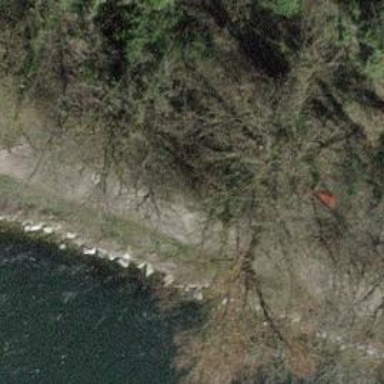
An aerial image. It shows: Red bench.